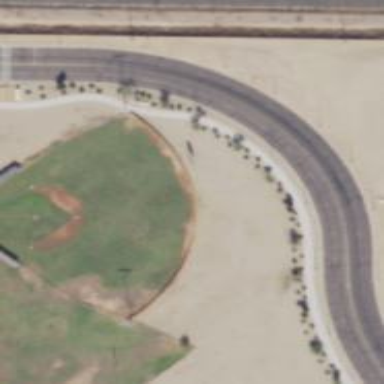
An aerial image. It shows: Baseball pitch for leisure land activities.